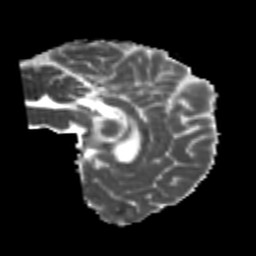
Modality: MD
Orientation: sagittal
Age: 23
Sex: male
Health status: healthy
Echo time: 0.074 s